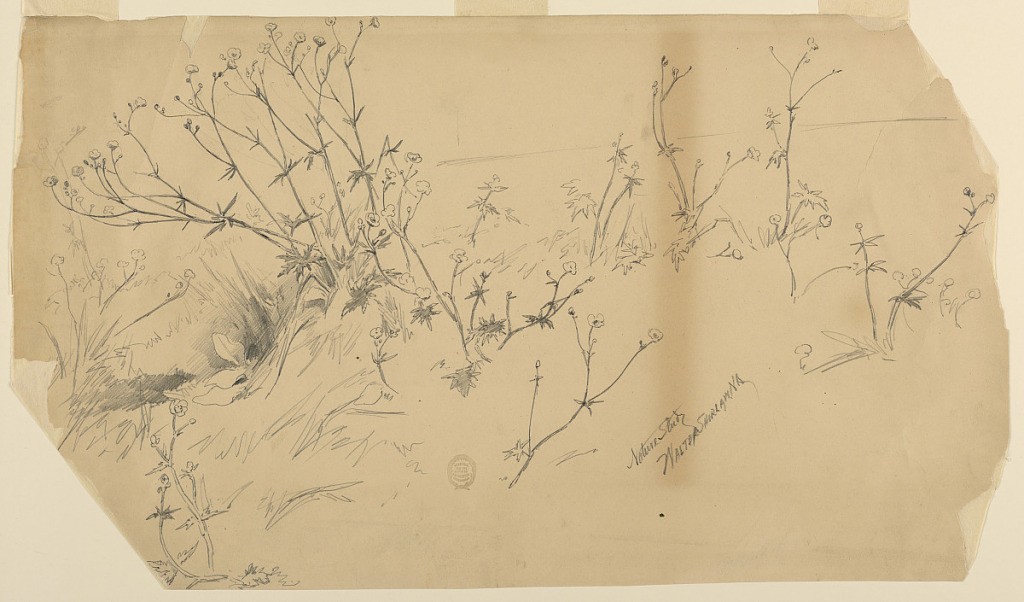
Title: Nature Study
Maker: Walter Shirlaw, American, b. Scotland, 1838–1909
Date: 1875–80
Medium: Graphite on paper
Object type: Drawing
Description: Study of plants with long branches or stems and flowers.